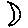
Label: moon